Here is the raw acceleration-versus-time signal recorded on a bearing housing. What is the most likely bearing condition (normal, inner_race, outer_race, ball)?
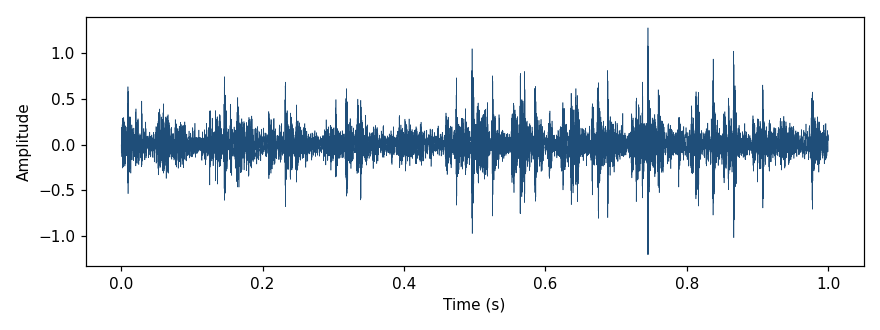
Answer: ball